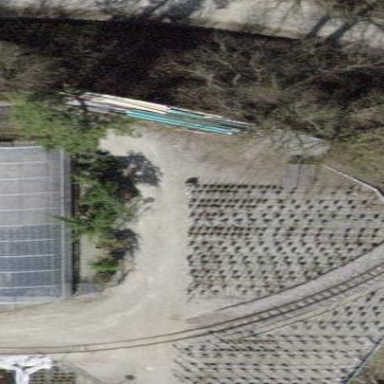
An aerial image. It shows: Plant nursery area.